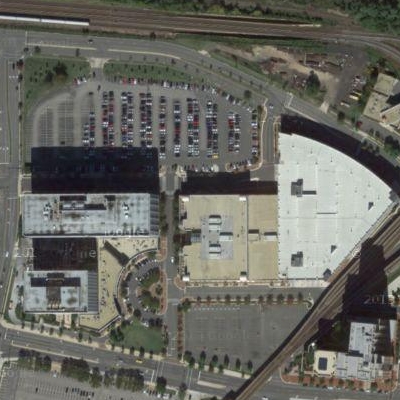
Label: cIndustry